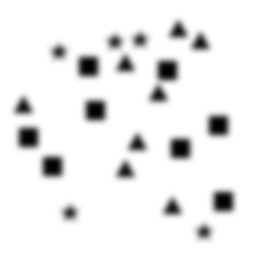
Squares: 8
Triangles: 8
Stars: 5
Total shapes: 21